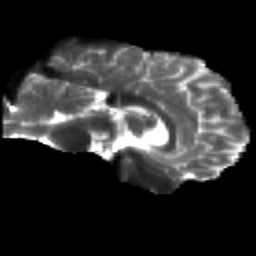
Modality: T2w
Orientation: sagittal
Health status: healthy
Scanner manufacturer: siemens
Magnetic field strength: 3 T
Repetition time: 10.6 s
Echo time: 0.092 s